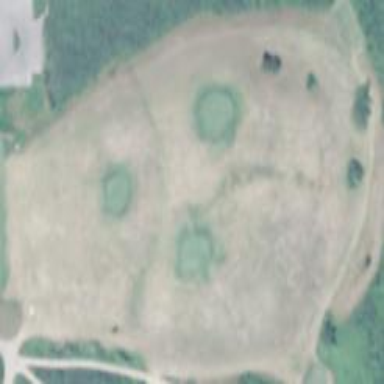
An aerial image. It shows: Area of rough grass used for golf.